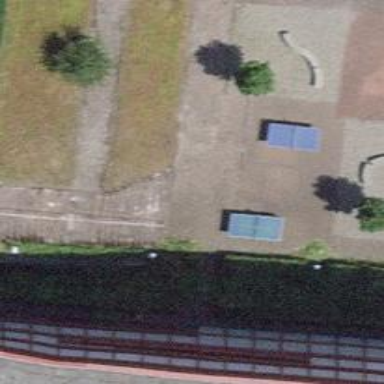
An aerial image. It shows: Path made of paving stones.